Question: I have a game in which i have some sprites using physical body and it has a stroke around a physical body. How to hide it?!
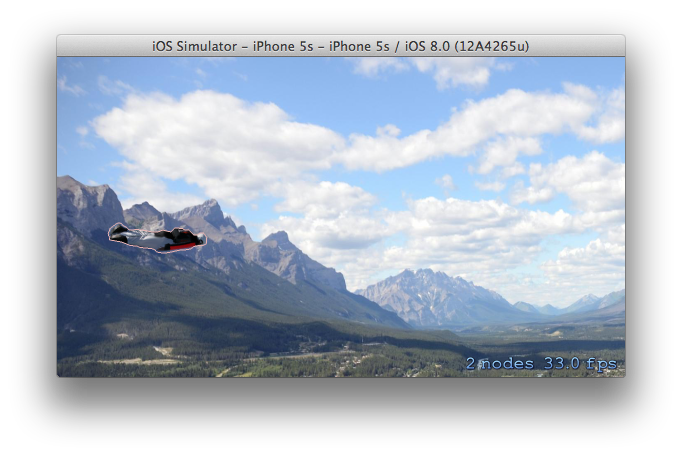
Answer: Somewhere in your code, you might have set
'''
self.view.showsPhysics = YES; //Within the scene
'''
or
'''
skview.showsPhysics = YES; //from the viewcontroller
'''
The 'showsPhysics' method tells the SKView to actually draw the physicsBodies on top of the nodes they are associated with. A description of the method is given in the <URL>.
Either remove the above lines or set the 'showsPhysics' property to 'NO' in order to solve this problem.